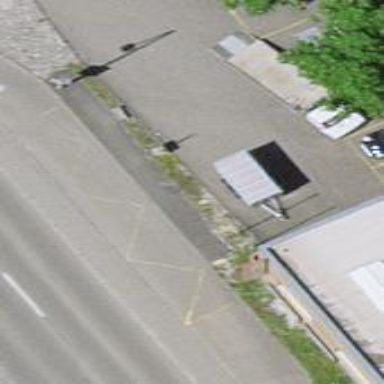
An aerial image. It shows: Bus stop with platform for public transport.